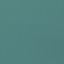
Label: SeaLake